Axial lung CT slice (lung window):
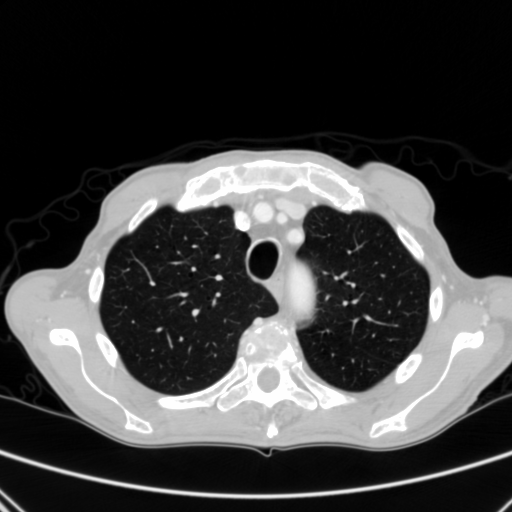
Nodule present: no